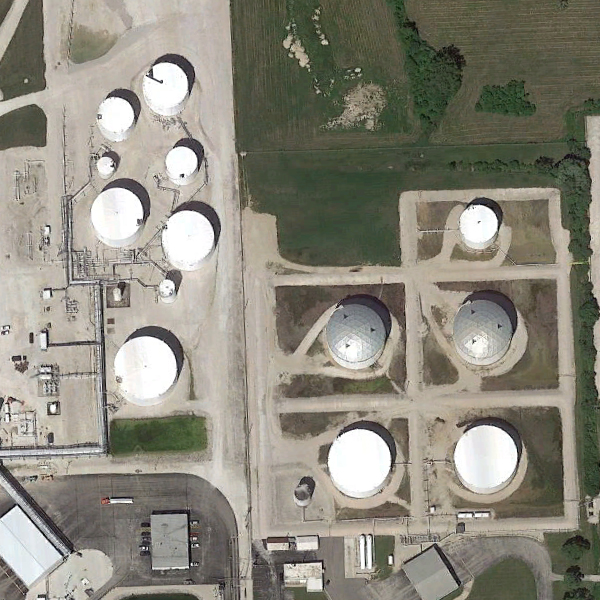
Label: StorageTanks